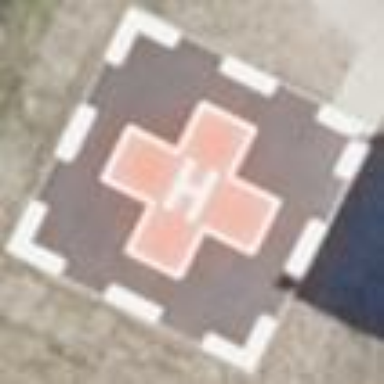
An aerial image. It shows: Image of helipad at airport.